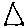
Label: triangle